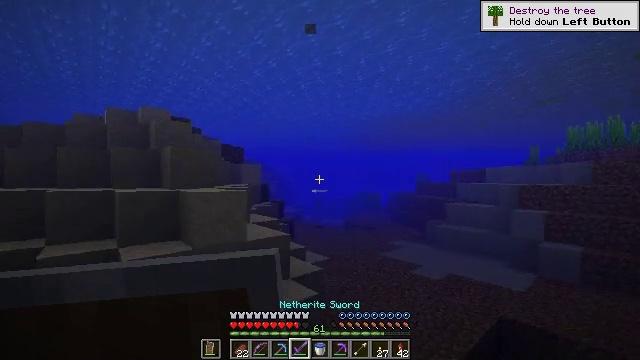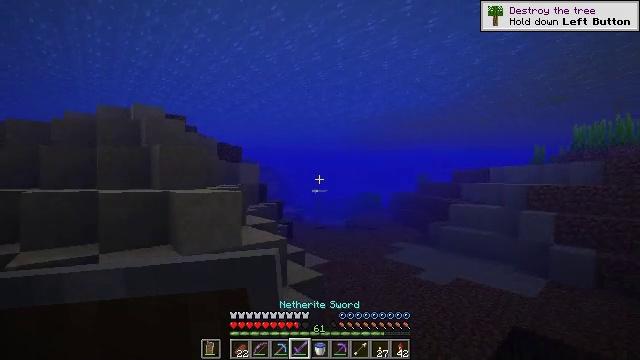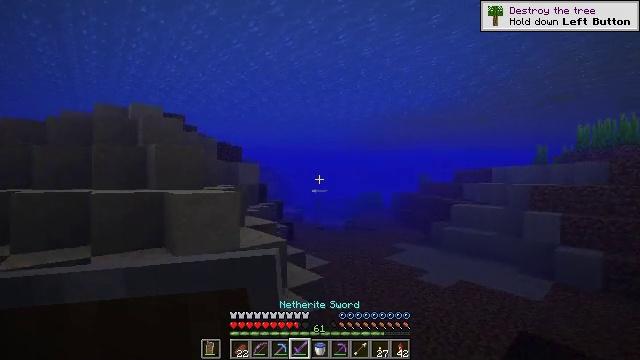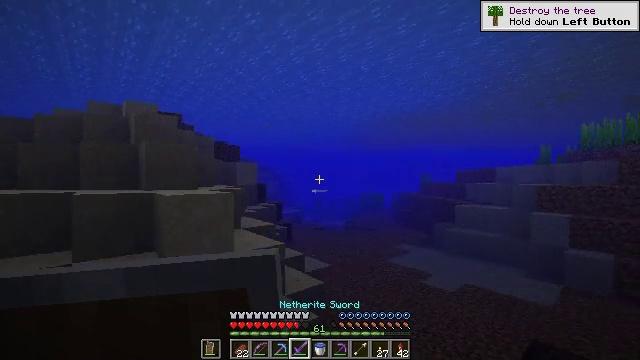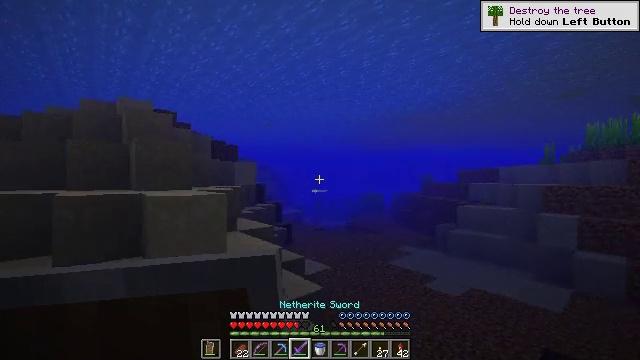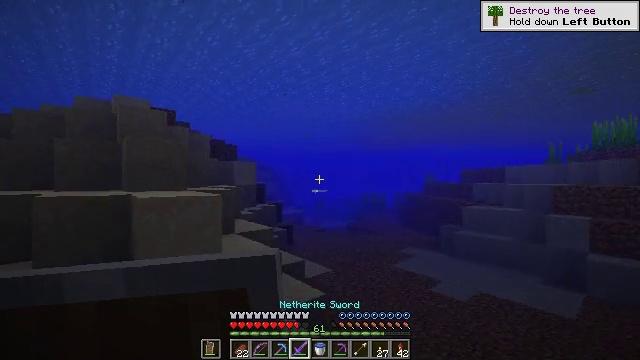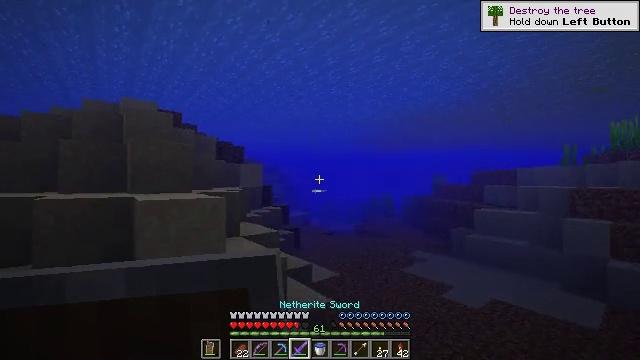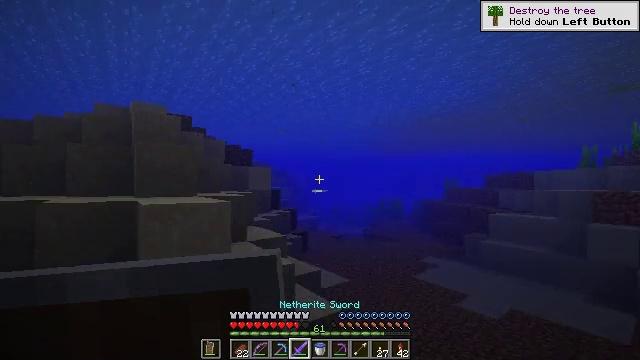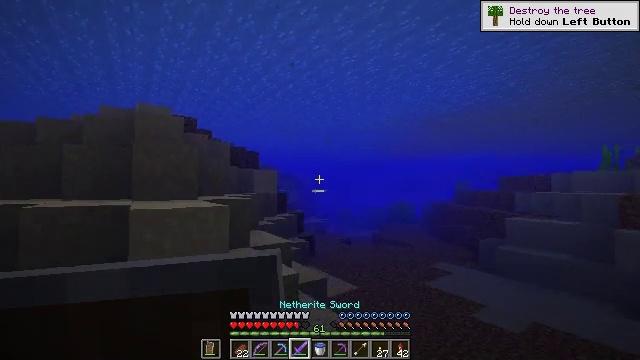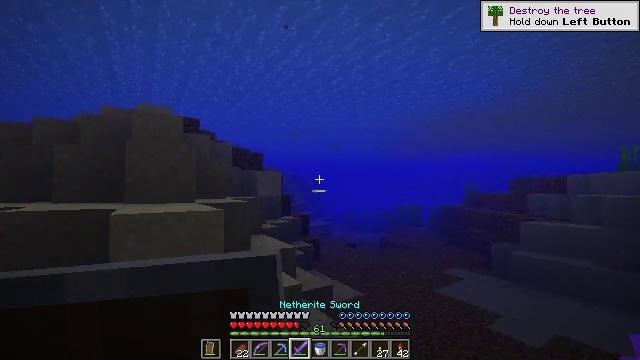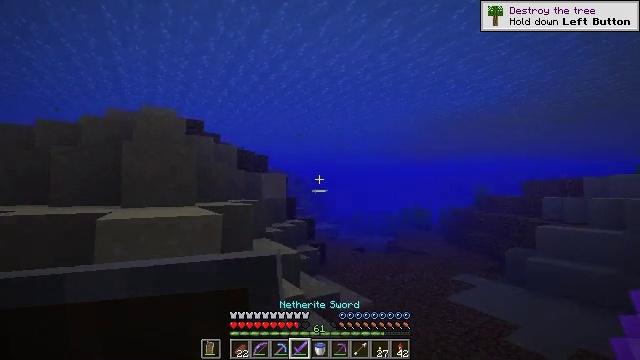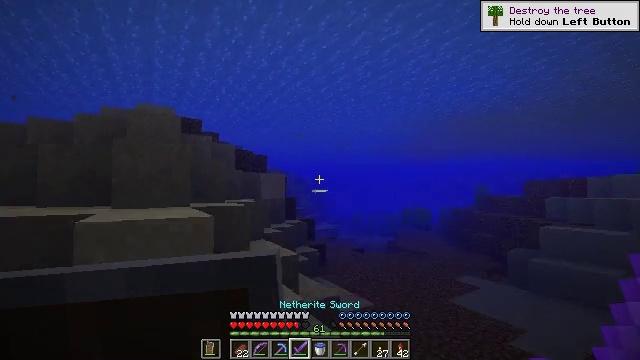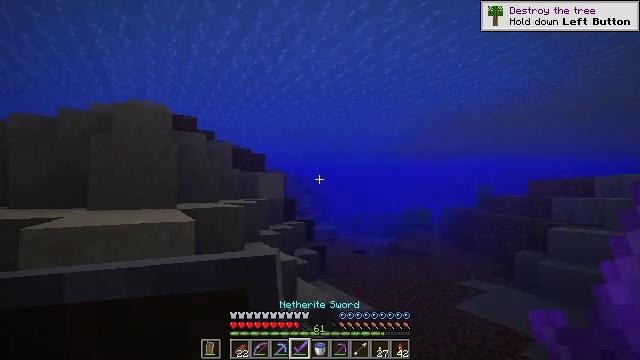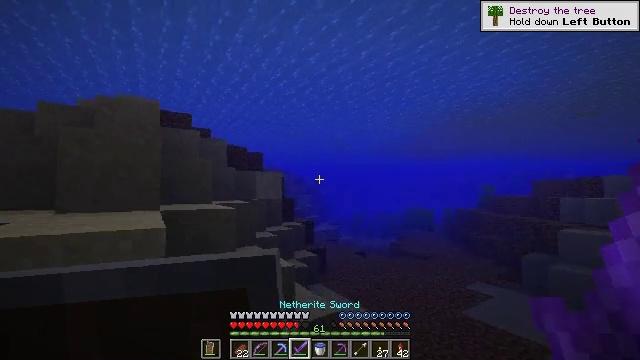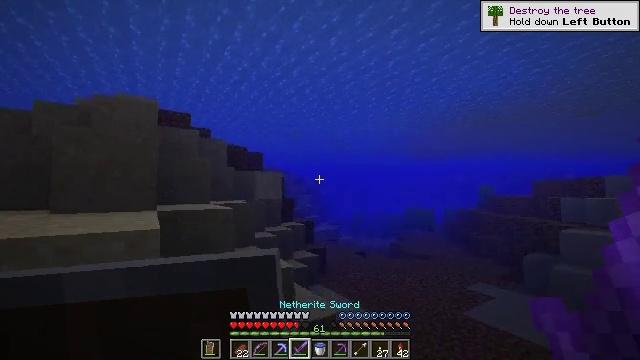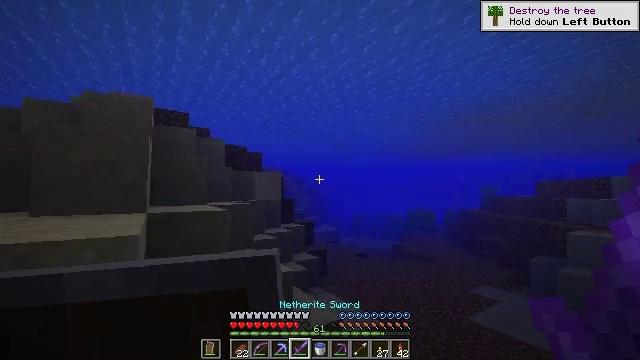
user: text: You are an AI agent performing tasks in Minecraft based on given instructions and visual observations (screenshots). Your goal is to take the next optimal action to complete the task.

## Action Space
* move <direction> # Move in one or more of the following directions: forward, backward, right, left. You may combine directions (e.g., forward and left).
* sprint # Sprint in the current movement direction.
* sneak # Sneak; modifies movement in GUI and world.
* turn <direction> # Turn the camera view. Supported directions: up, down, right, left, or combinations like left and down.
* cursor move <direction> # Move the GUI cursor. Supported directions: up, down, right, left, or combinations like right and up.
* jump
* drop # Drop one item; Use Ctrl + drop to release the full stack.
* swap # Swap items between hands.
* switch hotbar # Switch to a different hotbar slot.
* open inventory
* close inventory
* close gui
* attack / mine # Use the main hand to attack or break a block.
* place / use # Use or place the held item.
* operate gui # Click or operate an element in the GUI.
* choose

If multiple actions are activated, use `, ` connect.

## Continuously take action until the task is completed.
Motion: motion action
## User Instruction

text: Collect the gold block from a structure.
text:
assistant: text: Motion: move forward
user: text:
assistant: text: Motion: move forward
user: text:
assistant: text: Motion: move forward
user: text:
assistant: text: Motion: move forward
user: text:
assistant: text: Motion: move forward
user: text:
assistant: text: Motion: move forward, turn left
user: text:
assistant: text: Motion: move forward, turn left
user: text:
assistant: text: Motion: move forward, turn left
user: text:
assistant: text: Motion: move forward, turn left
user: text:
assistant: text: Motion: move forward, turn left
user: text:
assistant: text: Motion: move forward
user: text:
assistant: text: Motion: move forward
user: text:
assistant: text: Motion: move forward
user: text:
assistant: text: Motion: move forward
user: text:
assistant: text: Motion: move forward
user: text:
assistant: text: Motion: move forward
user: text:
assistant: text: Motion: move forward
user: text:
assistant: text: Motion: move forward
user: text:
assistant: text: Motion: move forward
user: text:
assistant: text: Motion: move forward
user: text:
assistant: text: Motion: move forward
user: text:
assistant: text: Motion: move forward
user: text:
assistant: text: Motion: move forward
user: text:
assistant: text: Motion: move forward and move right
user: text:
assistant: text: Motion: move forward and move right
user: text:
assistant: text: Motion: move forward and move right
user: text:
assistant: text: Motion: move forward and move right
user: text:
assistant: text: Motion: move forward and move right
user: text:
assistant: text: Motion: move forward
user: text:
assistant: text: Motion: move forward